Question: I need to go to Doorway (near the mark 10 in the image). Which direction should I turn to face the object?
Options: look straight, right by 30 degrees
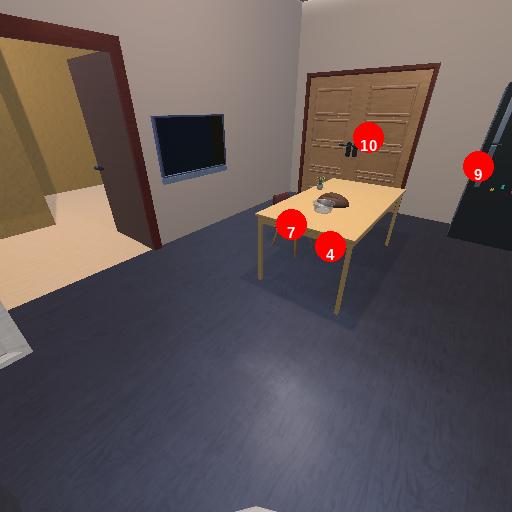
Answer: look straight